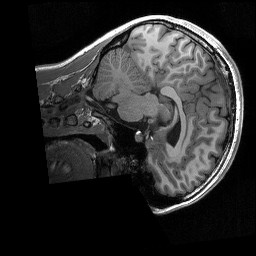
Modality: T1w
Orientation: sagittal
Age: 22
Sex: female
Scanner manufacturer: siemens
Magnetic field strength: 3 T
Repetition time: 2.3 s
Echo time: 0.00298 s